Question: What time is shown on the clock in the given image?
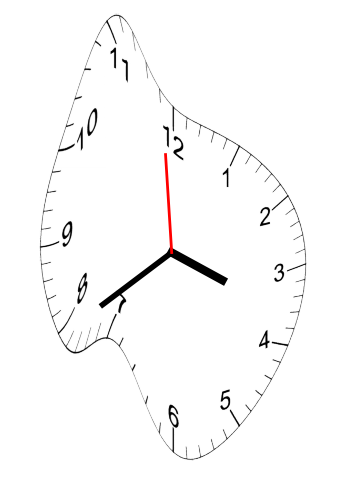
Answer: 03:38:59